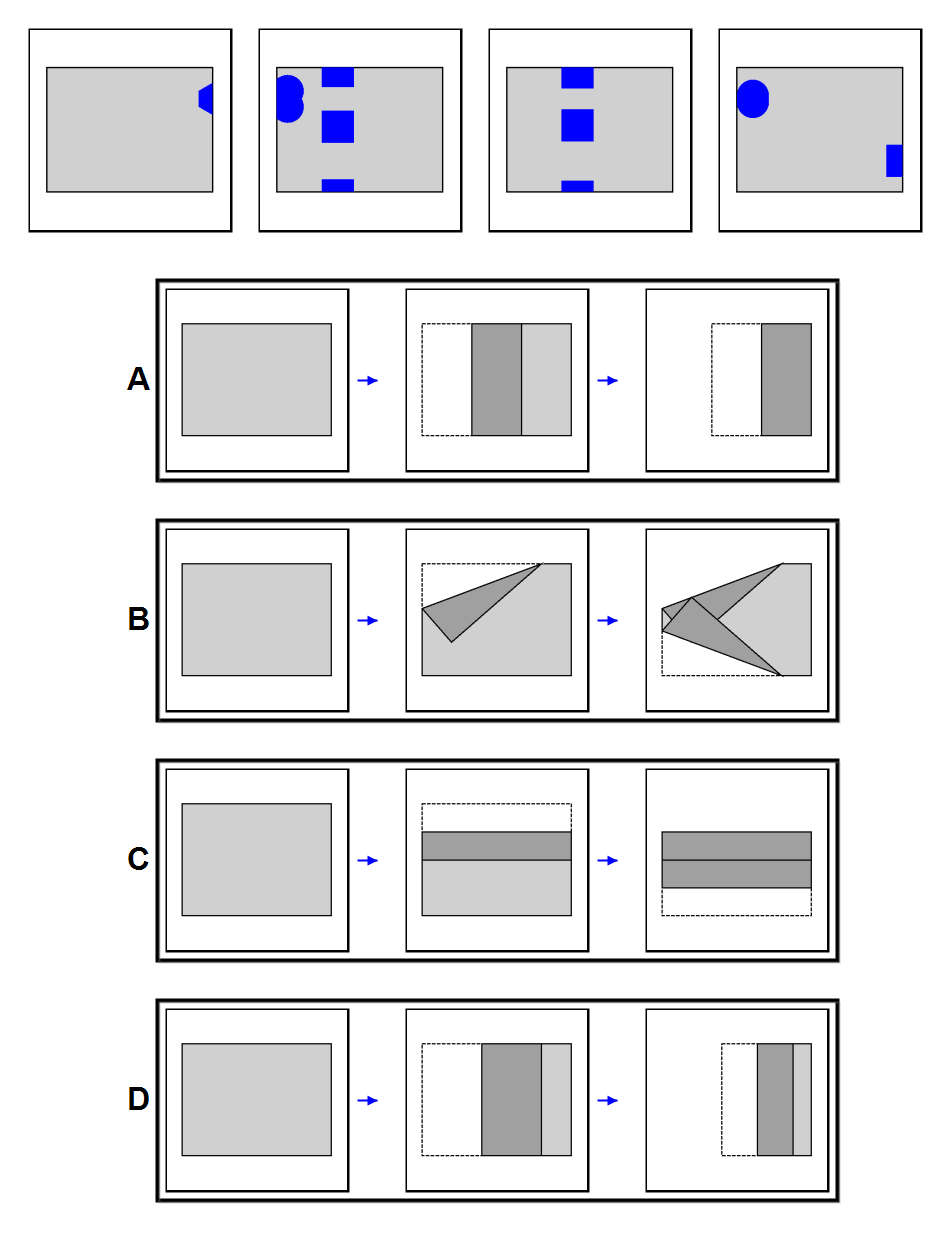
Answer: C